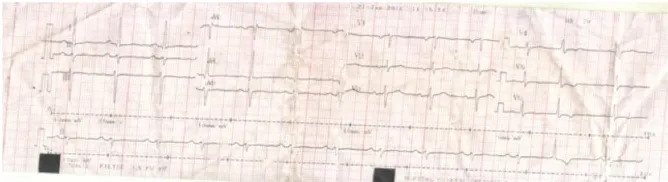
ECG at presentation showing non-specific ST-segment changes consistent with sub-epicardial ischaemia in the inferior and apico-lateral leads.
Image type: electrography (ekg)